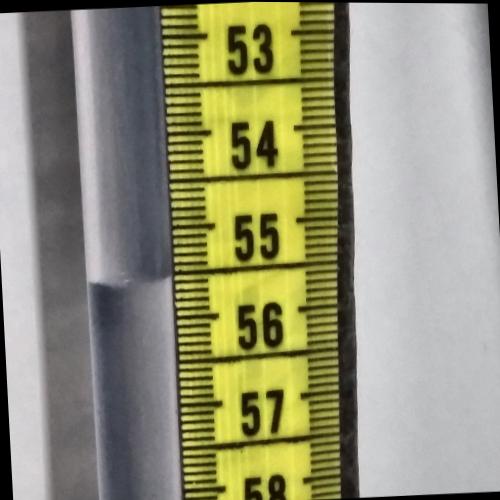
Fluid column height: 55.5 cm